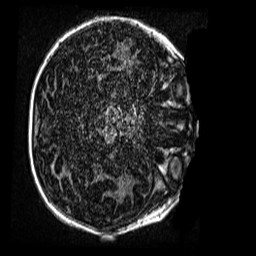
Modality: MP2RAGE
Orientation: axial
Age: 9
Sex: male
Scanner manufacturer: siemens
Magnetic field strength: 3 T
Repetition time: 4 s
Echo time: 0.00299 s